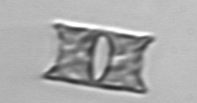
Label: Eucampia